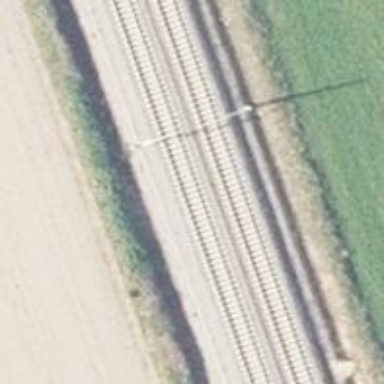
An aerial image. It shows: Milestone along the railway track with catenary mast.